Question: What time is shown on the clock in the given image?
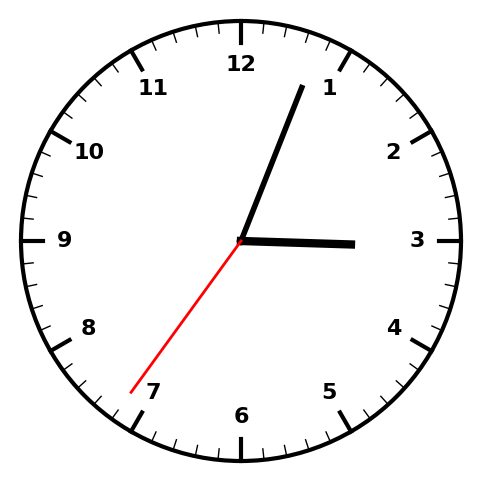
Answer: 03:03:36